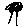
Label: tree